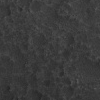
Atmospheric dust classification: not_dusty